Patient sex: F
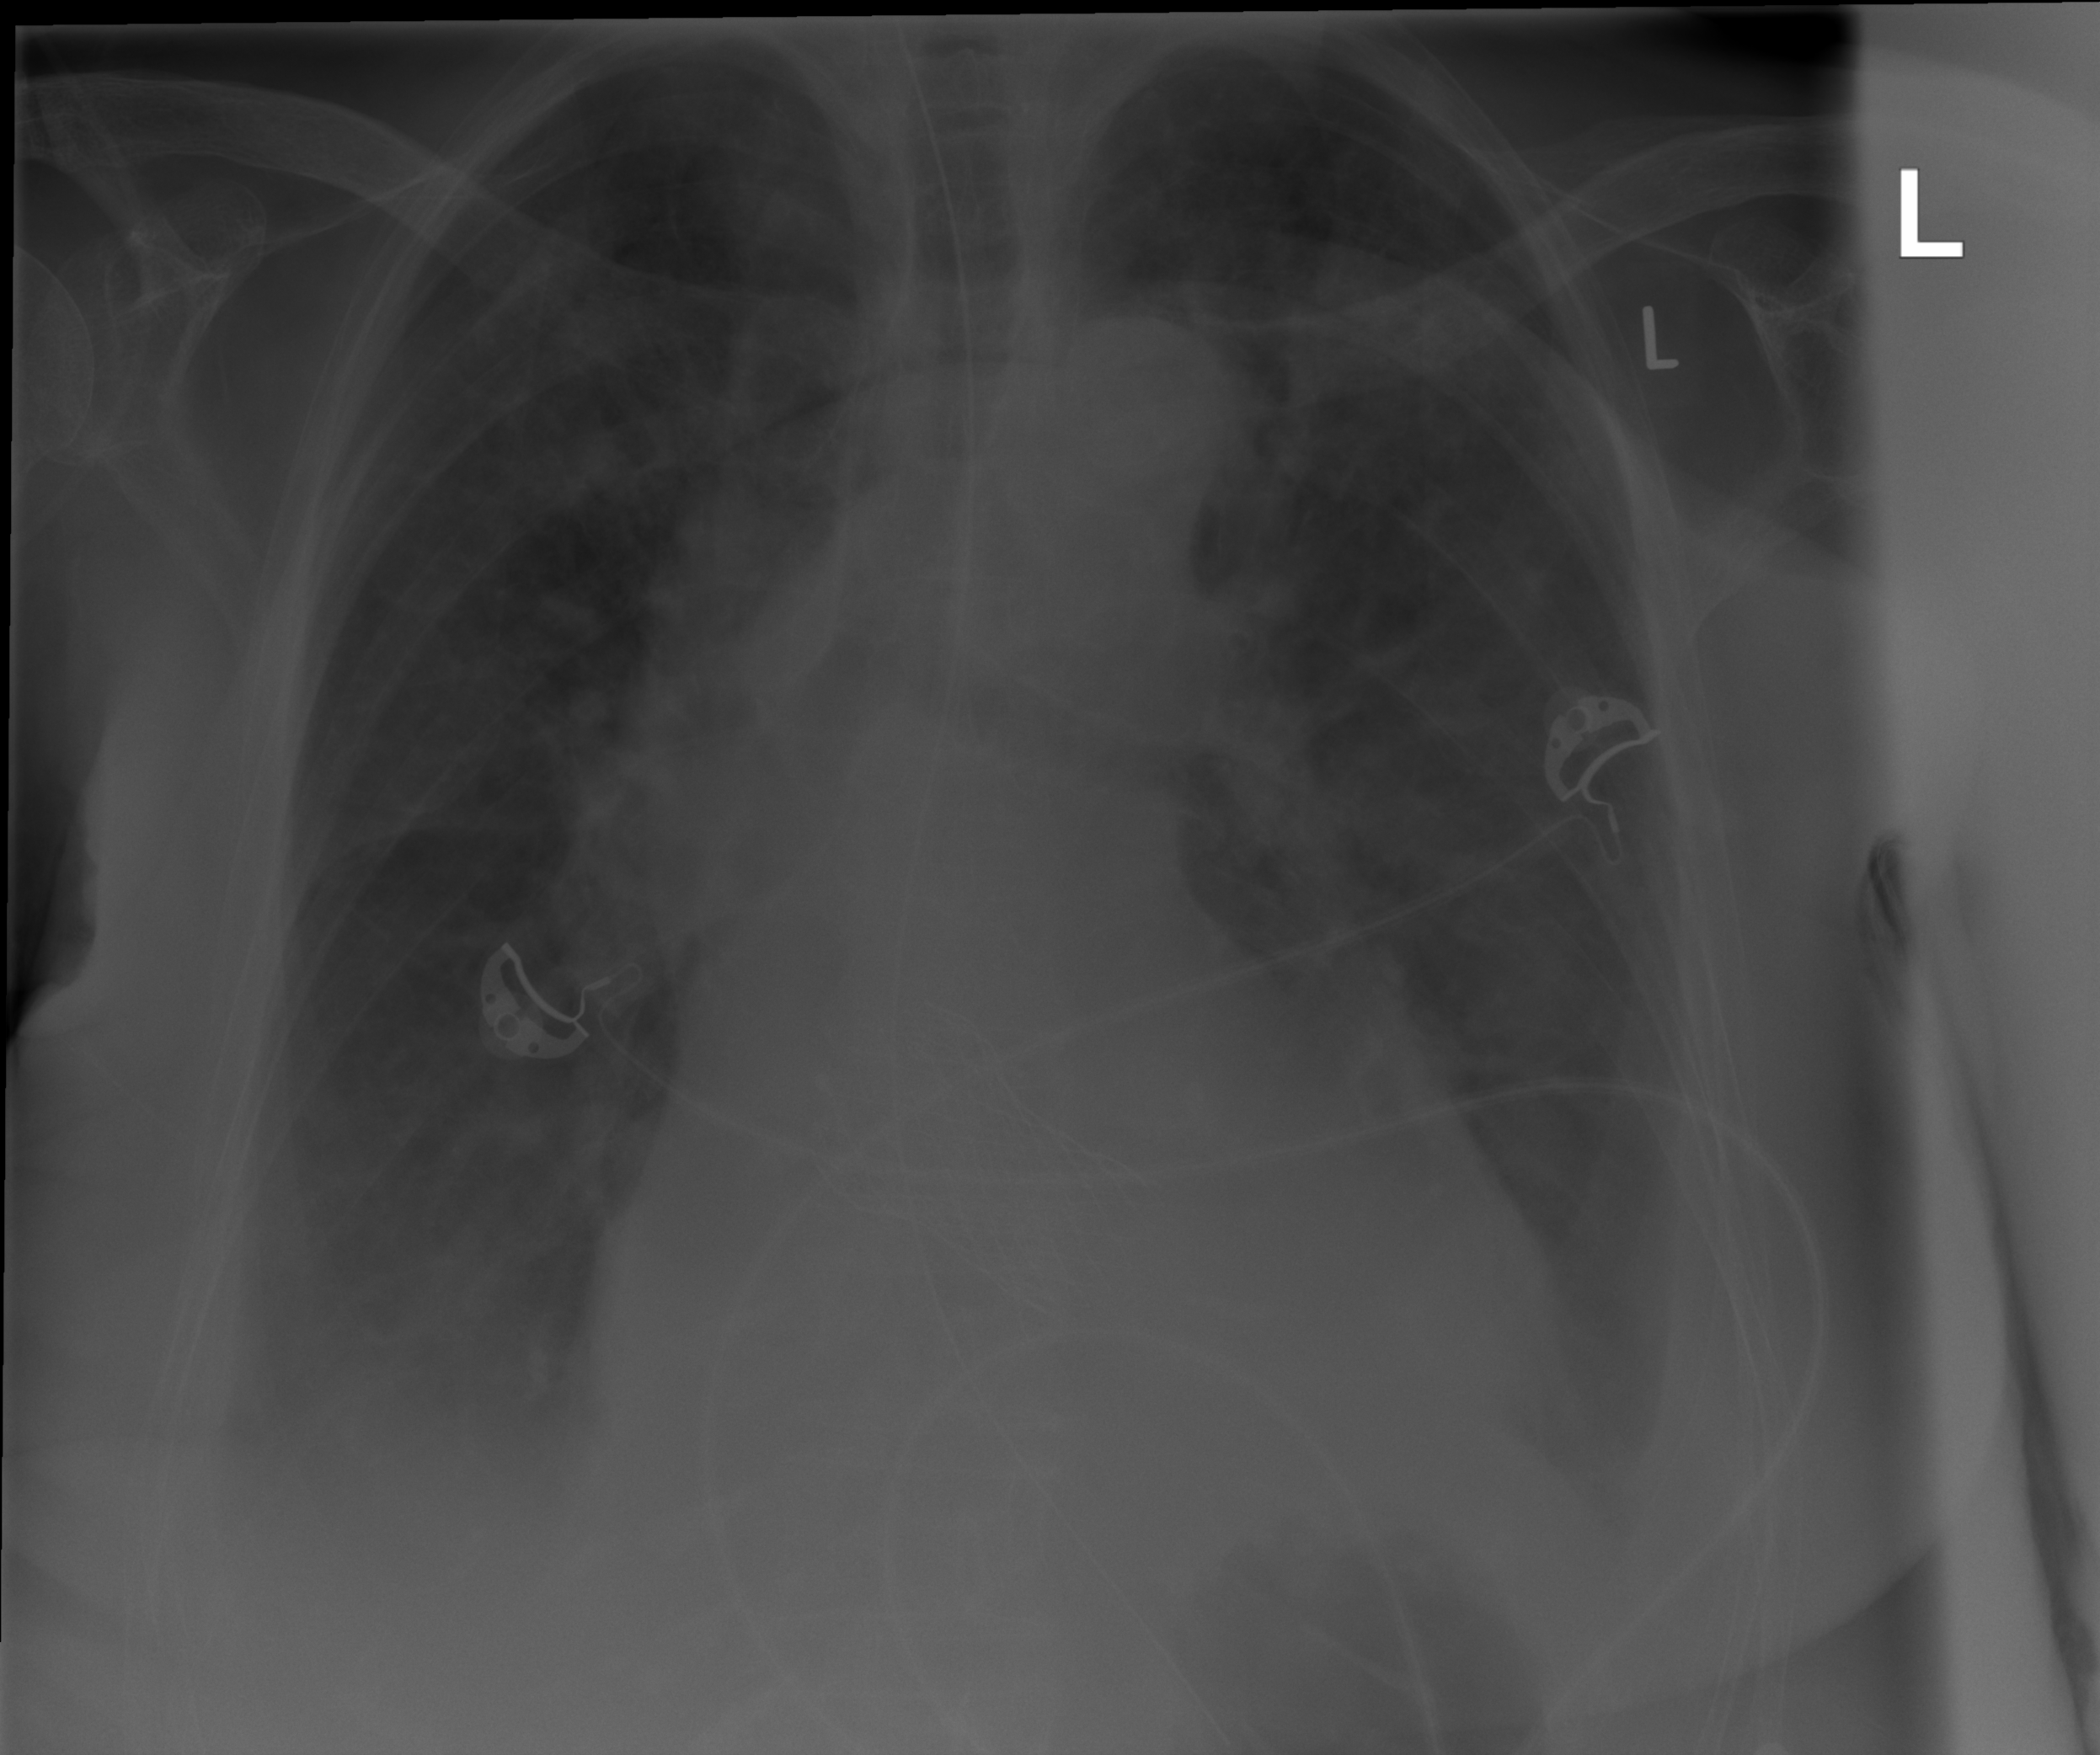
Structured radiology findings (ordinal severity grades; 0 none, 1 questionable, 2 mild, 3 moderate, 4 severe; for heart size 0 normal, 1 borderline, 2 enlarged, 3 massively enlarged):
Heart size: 2
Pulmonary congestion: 2
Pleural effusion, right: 2
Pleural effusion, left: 2
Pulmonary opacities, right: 2
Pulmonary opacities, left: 2
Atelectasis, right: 2
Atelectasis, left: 2